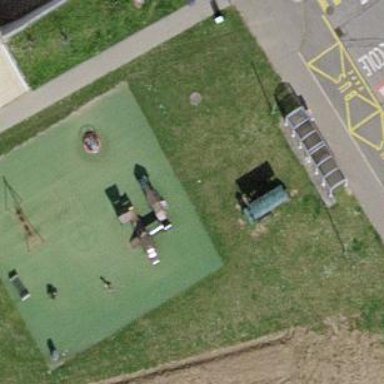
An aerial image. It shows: Playground area for leisure activities on the land.